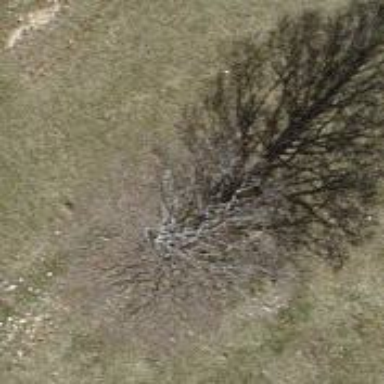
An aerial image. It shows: Beautiful tree in nature.